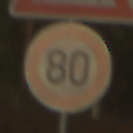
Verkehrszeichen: Geschwindigkeit80
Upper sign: SchleuderOderRutschgefahr
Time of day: SunriseSunset
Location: Outdoor (RoadRail)
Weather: Clear
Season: NotSpecified
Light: Natural